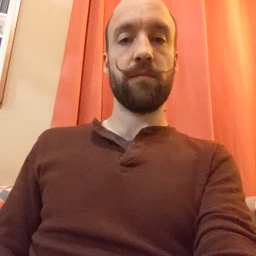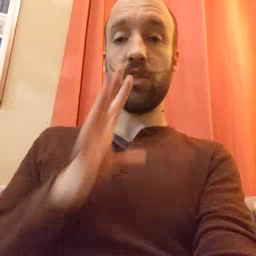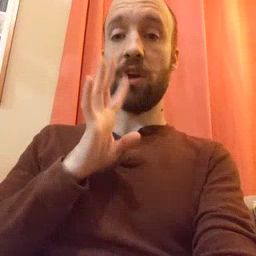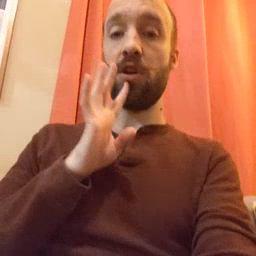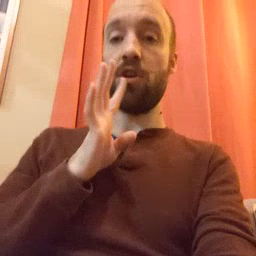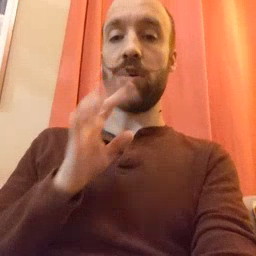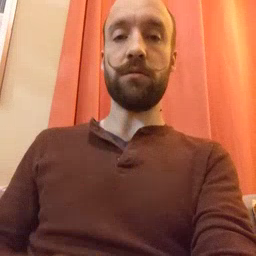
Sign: talk